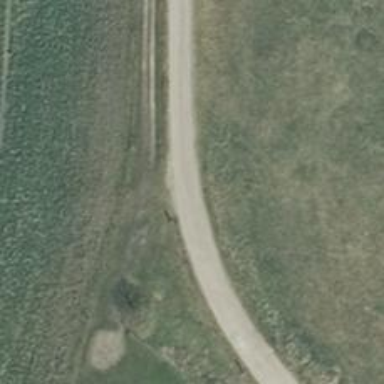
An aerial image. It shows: Service road with sand surface of grade 3 tracktype.